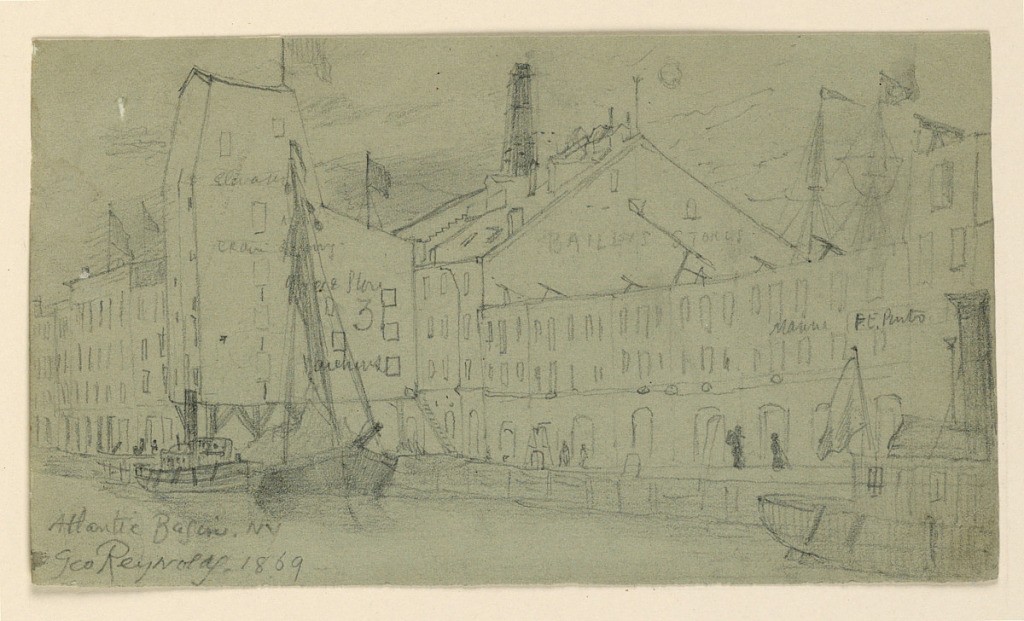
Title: Atlantic Basin, New York
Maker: George Reynolds
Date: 1869
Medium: Pencil on gray-green paper
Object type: Drawing
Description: Horizontal rectangle. View looking toward the dock, with warehouses. Two boats at left, and one at extremes right, partially seen.